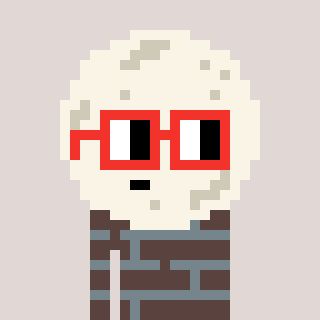
a pixel art character with square red glasses, a moon-shaped head and a darkbrown-colored body on a warm background